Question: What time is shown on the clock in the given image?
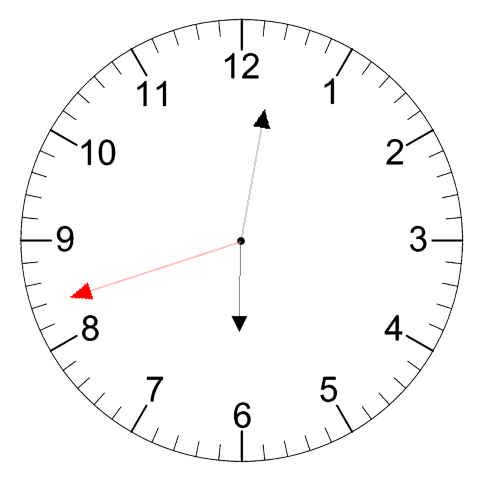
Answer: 06:01:42